Question: Currently , i am doing an end to end testing in my nuxt project. I want to test the frontend of my project to ensure the UI is presentable and clickable. However , I am facing a problem for my button. It felt like button is not clicked. I am pretty sure the css selector for my button is correctly defined as shown in here

The screenshot shows that the button is hovered over or partially clicked. Is there any way to solve this issue ?
'page.spec.ts'
'''
import { resolve, join } from 'path'
import { test, expect } from '@playwright/test'
const ROOT_PATH = resolve(__dirname, '..', 'screenshots')
test('job board test', async ({ page, baseURL }) => {
await page.goto(baseURL + '/') // <-- Nuxt app is running and route '/' is showing.
const html = await page.innerHTML('body')
console.log(html)
await expect(page.locator('h2').locator('text= meow')).toBeVisible()
await page.fill('text=User name', 'jeff');
await page.fill('text= Password', 'jeff');
await page.locator('.v-btn').click(); // button clicked
// Step 1 - Is Homepage working
await page.screenshot({ path: join(ROOT_PATH, 'detail.png') })
})
'''
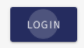
Answer: You can try force clicking the button. Setting 'force' to 'true' will bypass the actionability check.
'''
await page.locator('.v-btn').click({force: true});
'''